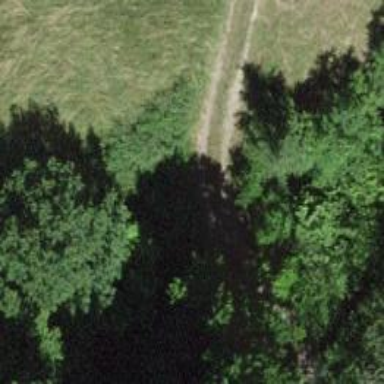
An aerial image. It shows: Track passing over grassy bridge with grade 5 track surface.